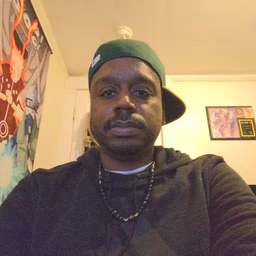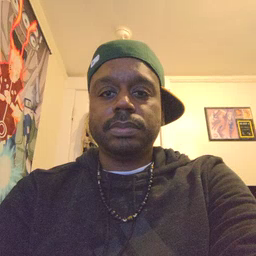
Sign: will